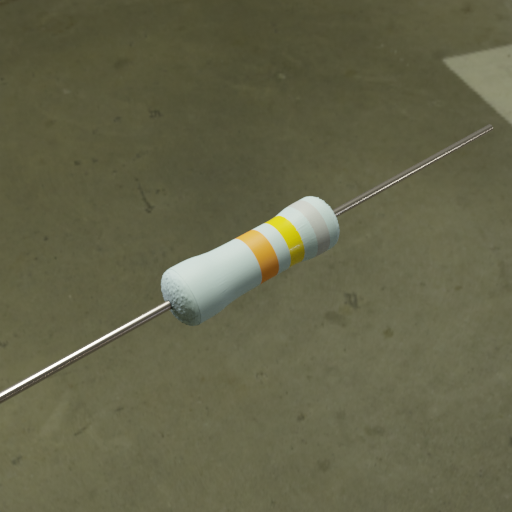
Resistor colour bands (in order): orange, yellow, silver